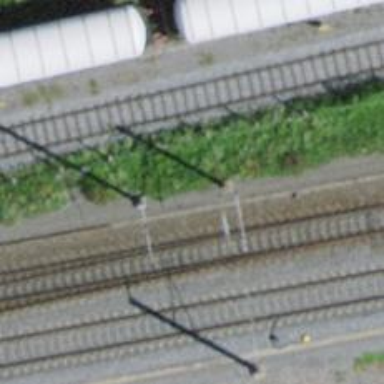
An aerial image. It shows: Railway switch with the turnout side on the left.